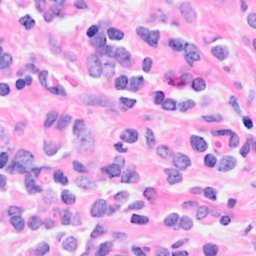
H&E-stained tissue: Breast